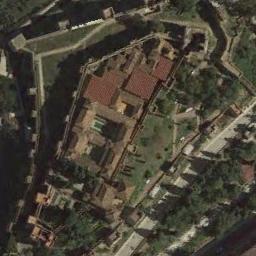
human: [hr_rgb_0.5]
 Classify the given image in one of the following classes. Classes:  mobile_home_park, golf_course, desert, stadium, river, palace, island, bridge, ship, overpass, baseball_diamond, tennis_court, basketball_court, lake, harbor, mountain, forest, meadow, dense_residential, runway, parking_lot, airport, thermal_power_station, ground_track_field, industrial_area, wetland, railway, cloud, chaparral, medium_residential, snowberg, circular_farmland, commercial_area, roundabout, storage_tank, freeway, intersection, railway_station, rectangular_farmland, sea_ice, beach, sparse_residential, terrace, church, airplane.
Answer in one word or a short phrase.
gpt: palace